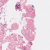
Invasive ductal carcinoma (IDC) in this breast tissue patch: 0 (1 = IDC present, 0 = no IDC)